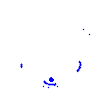
Particle: pion